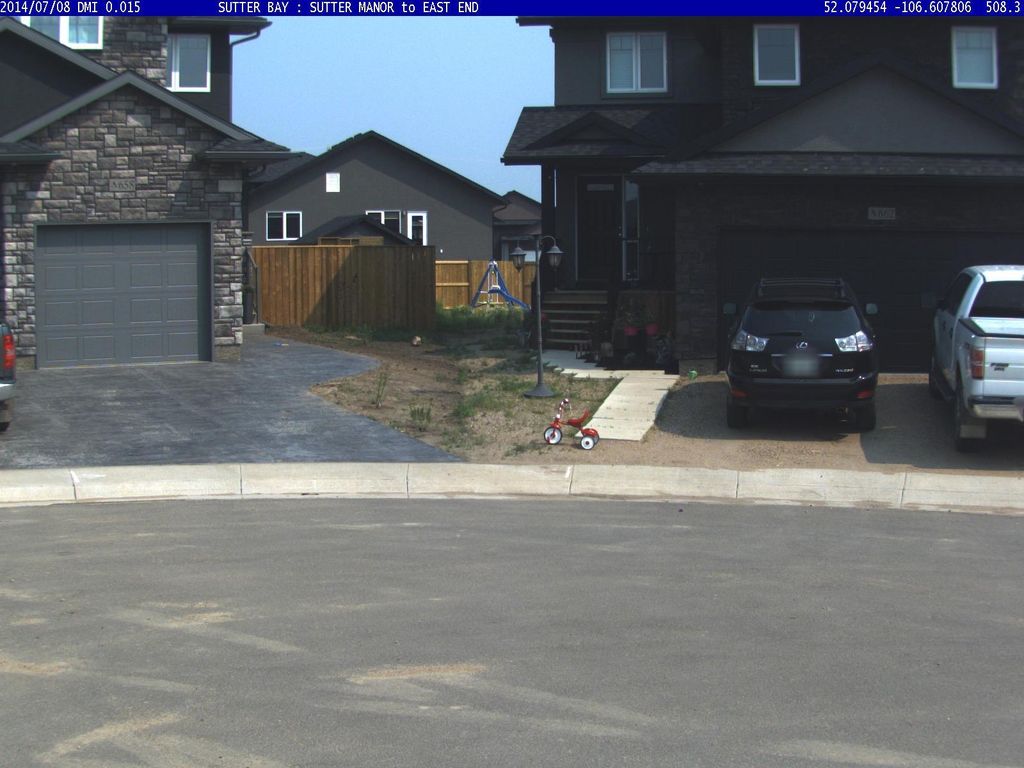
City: saskatoon